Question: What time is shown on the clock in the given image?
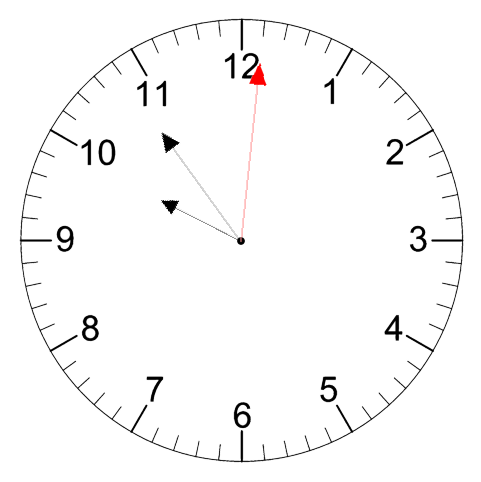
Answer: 09:54:01